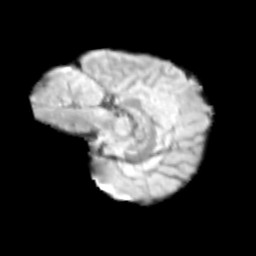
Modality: T2w
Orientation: sagittal
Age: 10
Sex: male
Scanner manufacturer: siemens
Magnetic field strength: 3 T
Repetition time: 3.8 s
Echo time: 0.07 s